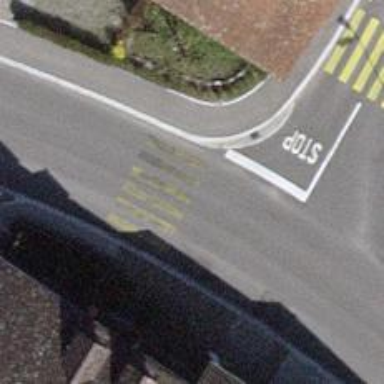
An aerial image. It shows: Marked road crossing.